Question: My understanding is that the '.dlls' are loaded into 'java.library.path' by a 'ClassLoader' but where are they stored in memory after 'System.loadLibrary()' and 'System.load()' is called from a non-static procedure?

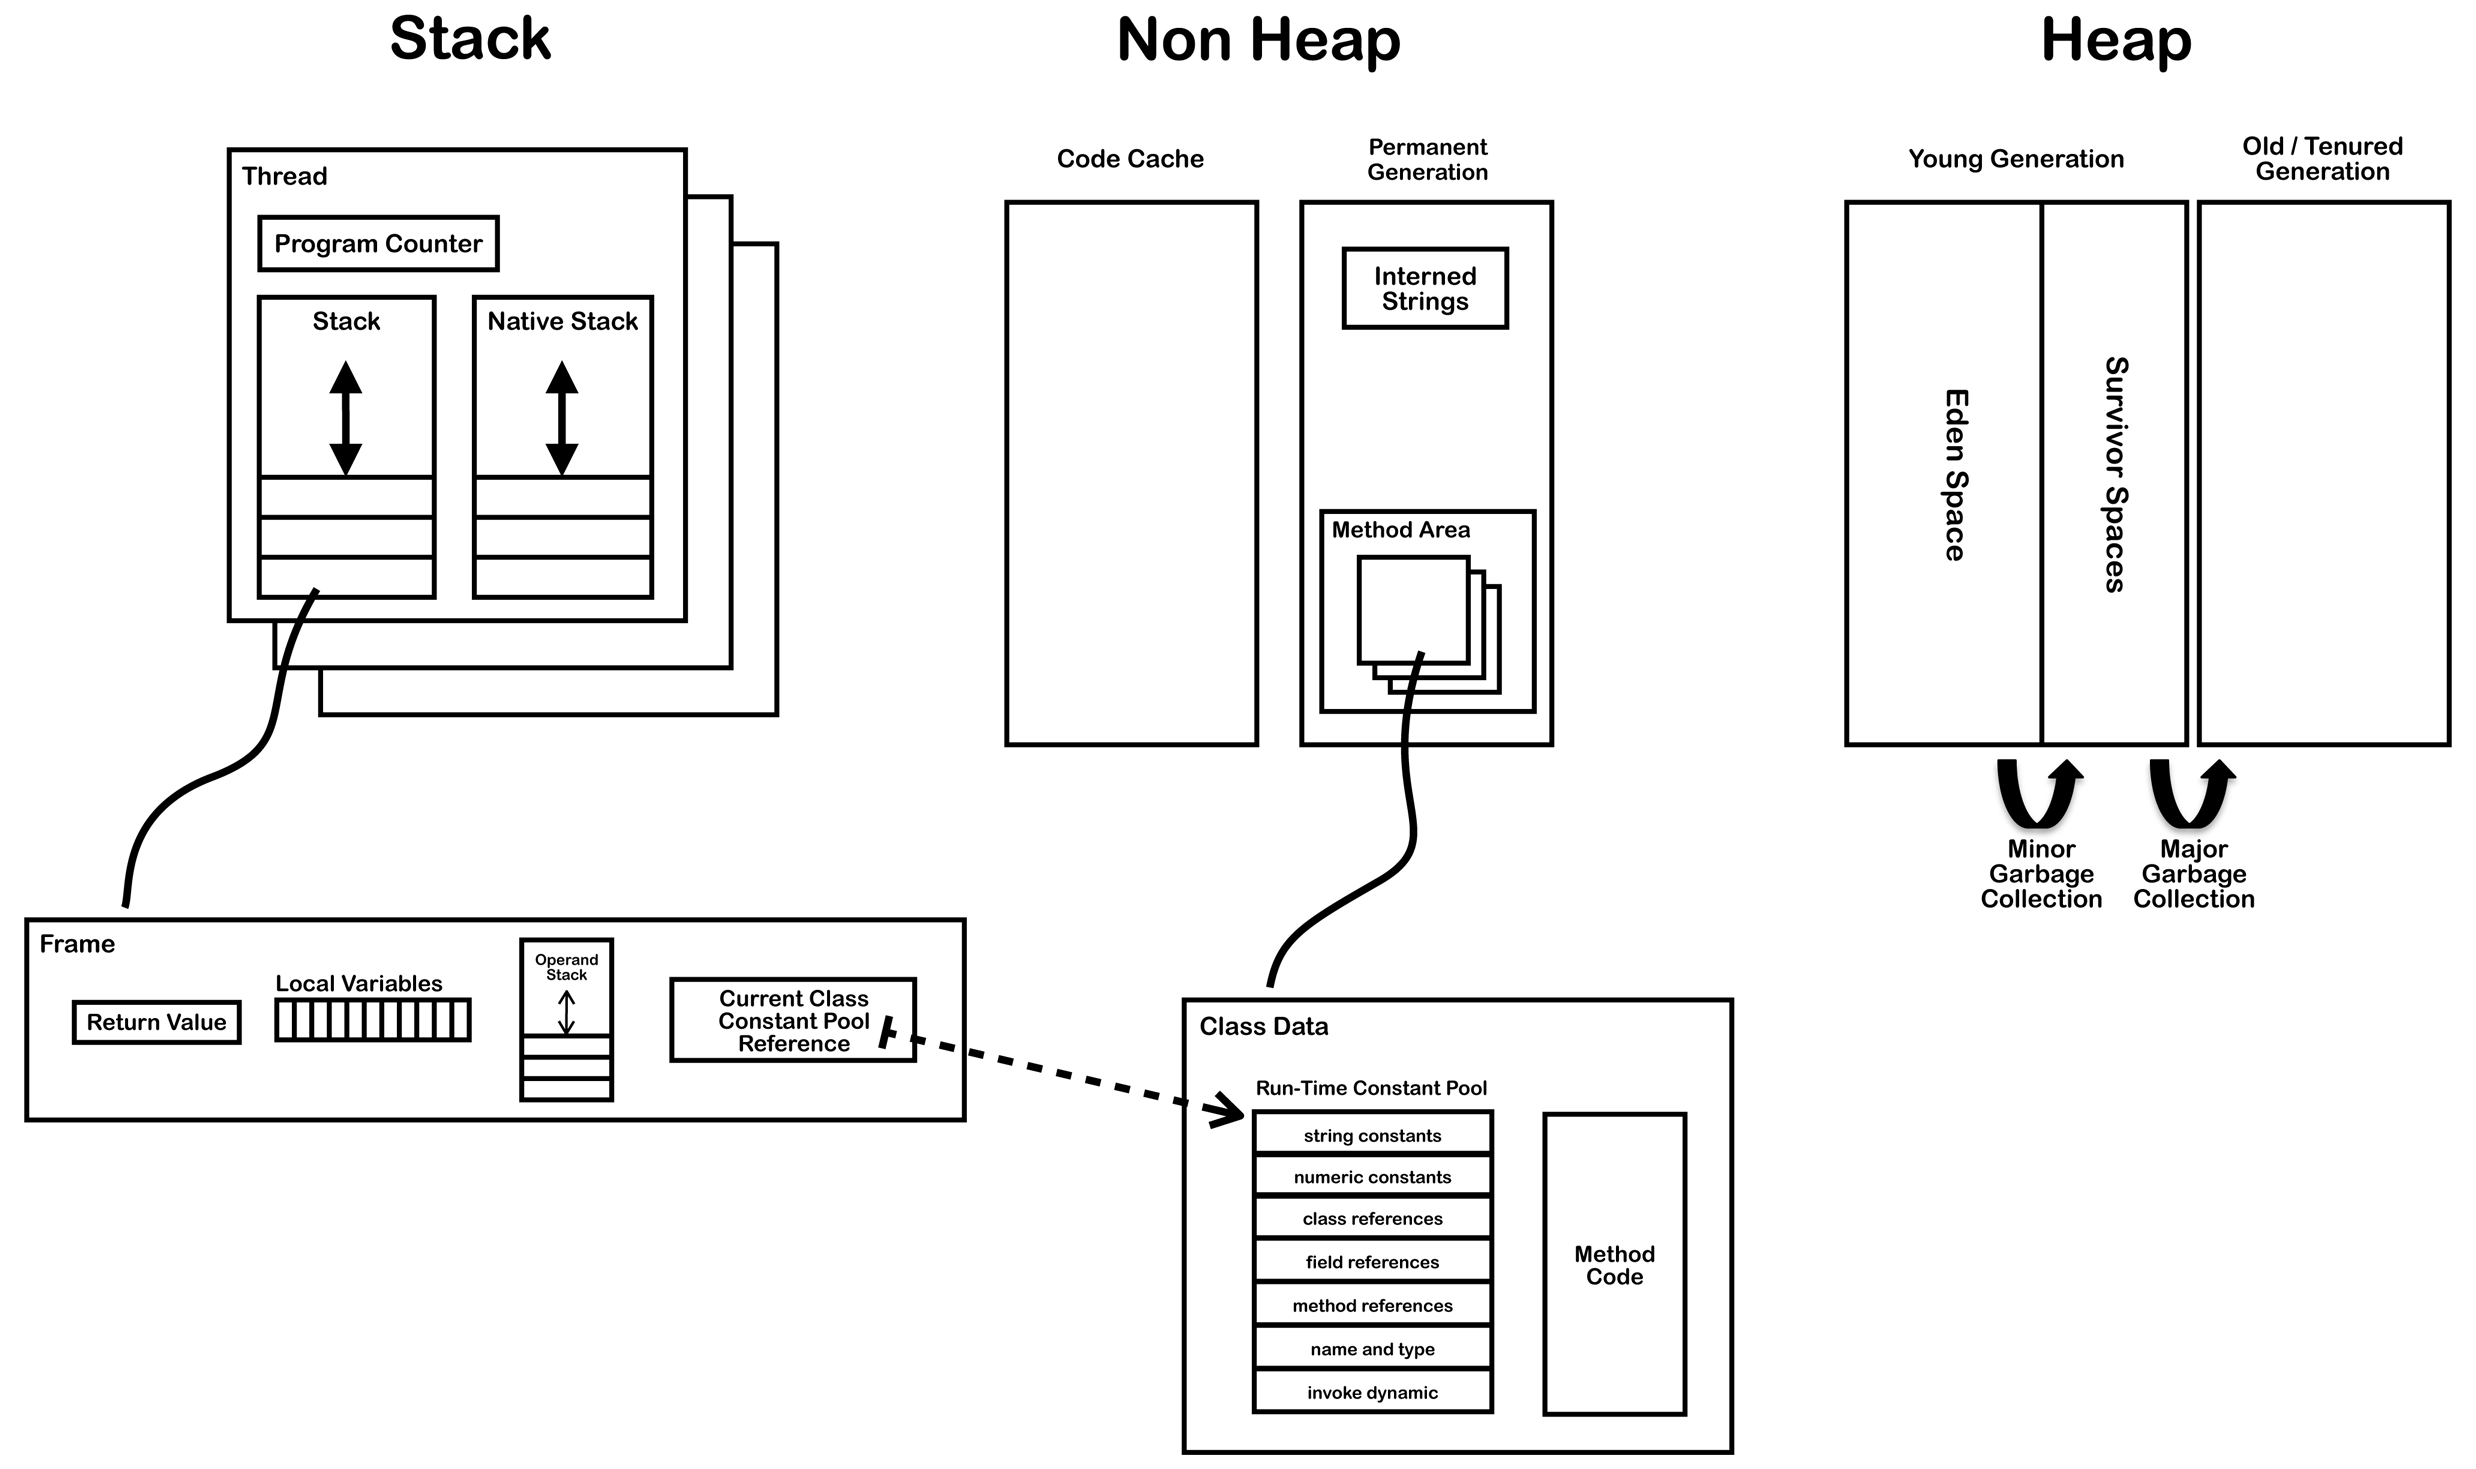
Answer: When the 'System.loadLibrary()' or 'System.load()' functions are called, the 'ClassLoader' for the current Java class is tasked with finding the requested DLL (and its dependencies) and informing the operating system about the libraries' locations. The 'ClassLoader' itself does not perform any loading: this operation uses the Java Native Interface (JNI) libraries to communicate with the operating system and tells it where to look for the requested libraries.
When a DLL function is called, the function is loaded into the of the Java VM process and is executed there. This address space is a memory block given to a process by the operating system and is from the Java VM altogether. So, the answer to your question is that the Java VM simply uses its given address space to load DLL functions on-demand and executes them through the Java Native Interface.
Source: <URL>